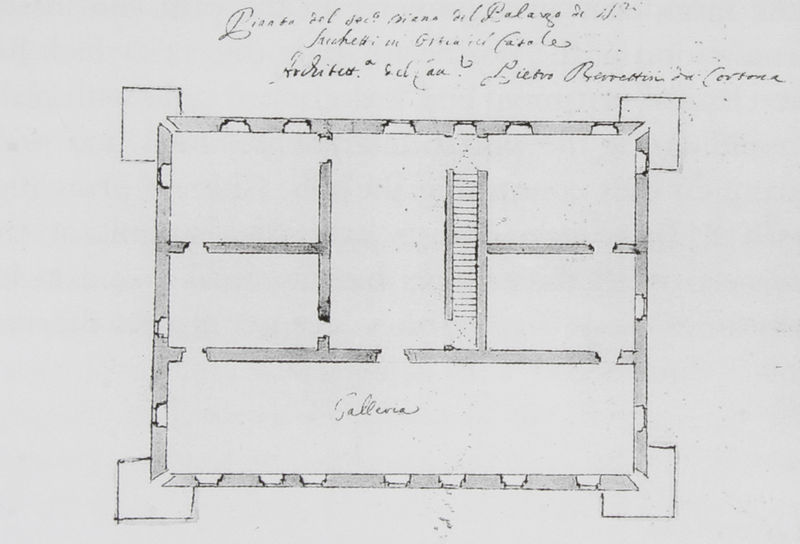
Titel: Grundriss des 2. Obergeschosses der Villa Sacchetti-Chigi, Castelfusano
Künstler: Pier Leone Ghezzi
Standort: London
Institution: Courtauld Institute Galleries, Blunt Collection
Schlagwörter: dunkel, weiß, fenster, grau, hell, pfeiler, raum, schwarz, skizze, säulen, zeichnung, zimmer, gebäude, haus, wand, architektur, innen, stock, turm, schrift, papier, italien, türen, mauer, linien, schriftzug, treppe, treppen, wohnung, stufe, stufen, kammer, balkone, galerie, rechtecke, wände, erker, gang, wohnhaus, rechteck, palast, palazzo, draufsicht, festung, schwarzweiß, text, beschriftung, bleistift, flur, räume, entwurf, tinte, rom, ecken, mauern, eckpfeiler, plan, pavillon, sechs, quadrat, bau, handschrift, geschoss, gallerie, quadratisch, grundriss, bauwerk, etage, bauzeichnung, bauplan, architekt, eckrisalit, beschriftet, floor plan, architecte, aussenwand, aussenwände, handschriftlich, cortona, raumaufteilung, italienisch, chateau, borromini, raüme, durchlass, opéra, wämde, zimmeraufteilung, théatre, engrisalit, galleria, handschtift, innenwände, pietro, schrift oben, 5 zimmer